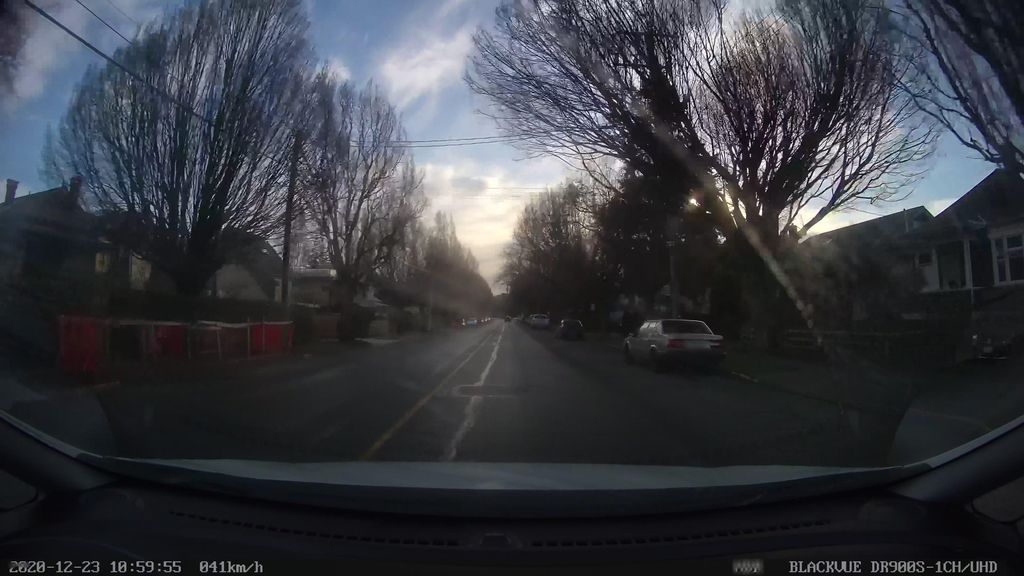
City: victoria